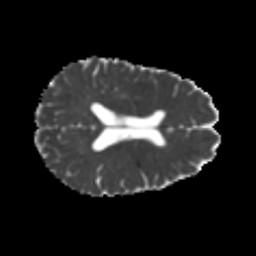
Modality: MD
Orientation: axial
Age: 24
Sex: female
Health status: healthy
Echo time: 0.074 s